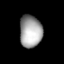
Tissue: lung
Cell type: Endothelial cells
Senescence score: 0.6251
Nuclear area (px): 696
Mean DAPI intensity: 163.79